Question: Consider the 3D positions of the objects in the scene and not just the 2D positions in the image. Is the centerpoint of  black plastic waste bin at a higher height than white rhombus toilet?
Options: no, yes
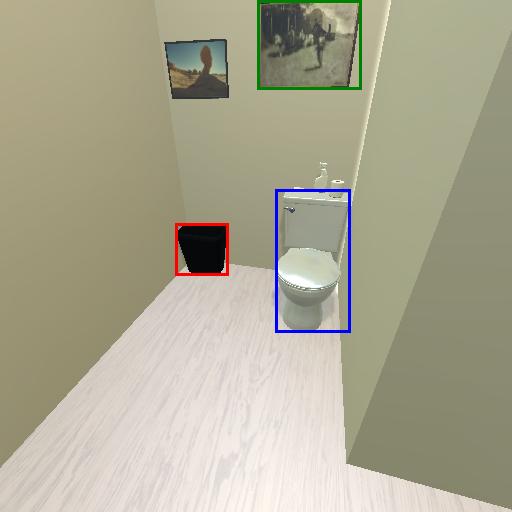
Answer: no